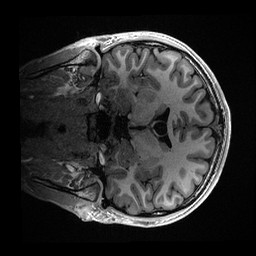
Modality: T1w
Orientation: coronal
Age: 18
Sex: male
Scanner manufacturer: ge
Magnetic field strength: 3 T
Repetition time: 0.006952 s
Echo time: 0.00292 s